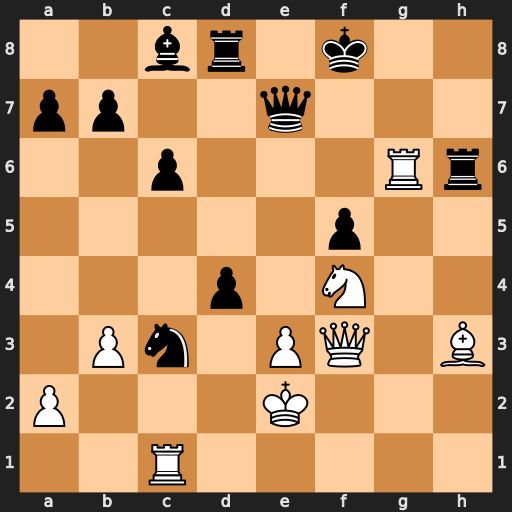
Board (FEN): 2br1k2/pp2q3/2p3Rr/5p2/3p1N2/1Pn1PQ1B/P3K3/2R5
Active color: w
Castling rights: -
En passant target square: -
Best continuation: Rxc3 dxc3 Rxh6 Rd2+ Ke1 Qa3 Ne2 Rxe2+ Qxe2 Qc1+ Kf2